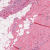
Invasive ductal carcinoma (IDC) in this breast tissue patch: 0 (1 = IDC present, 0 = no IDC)